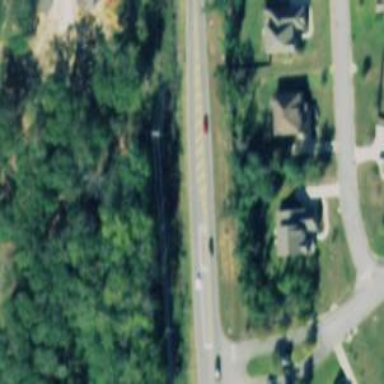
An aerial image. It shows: Secondary road with asphalt surface.